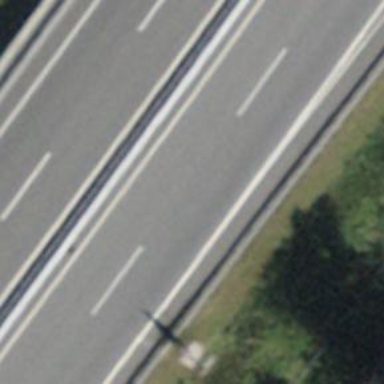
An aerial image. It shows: Motorway junction.